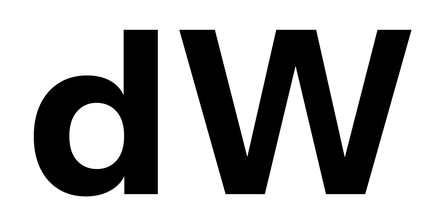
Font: InstrumentSans_Bold